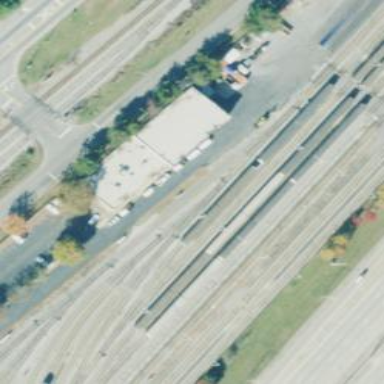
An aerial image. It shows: Electrified rail service yard.